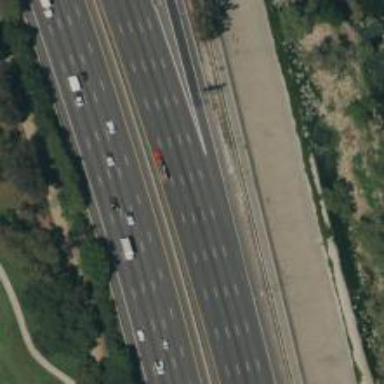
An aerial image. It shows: Motorway junction.